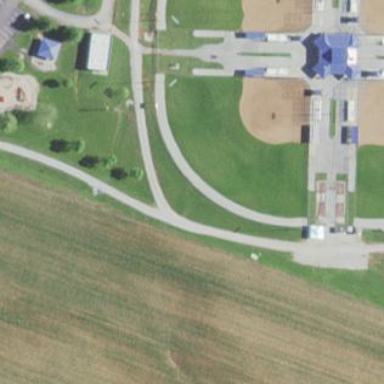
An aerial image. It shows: Pitch designated for baseball and softball activities.